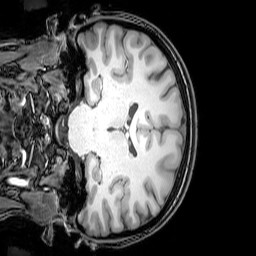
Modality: T1w
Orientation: coronal
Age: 25
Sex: female
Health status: healthy
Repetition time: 0.081 s
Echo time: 0.037 s